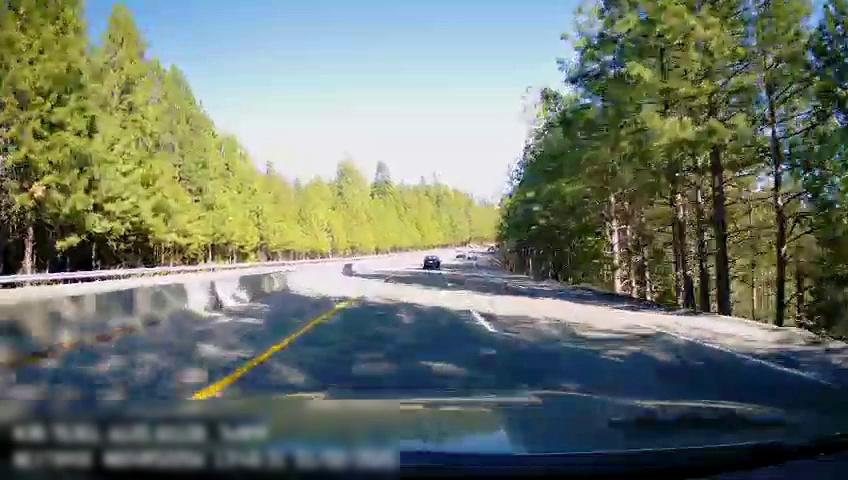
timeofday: Day
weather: Sunny
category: Drivable Space
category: Drivable Space
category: Vehicles | Car
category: Lanes | Current Lane
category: Lanes | Current Lane
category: Lanes | Alternate Lane